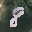
Label: 8